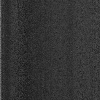
Atmospheric dust classification: dusty